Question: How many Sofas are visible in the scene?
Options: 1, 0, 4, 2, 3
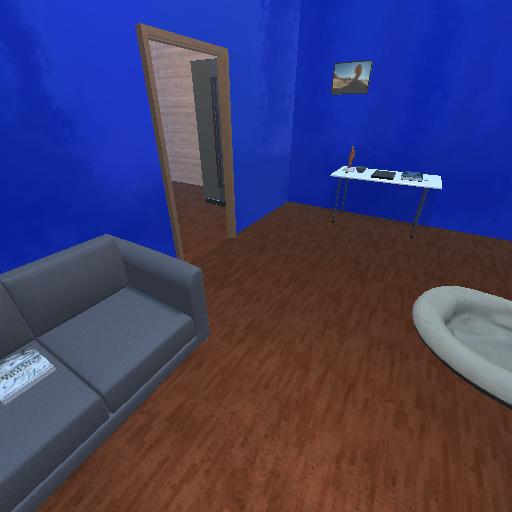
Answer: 1